Question: To create a new 'dev' stream from an existing stream, I first created a snapshot of the existing stream and from this snapshot I created a new 'prod' stream.
(similar to a ClearCase UCM rebase of a baseline from a parent Stream to a child Stream)
All of the new stream components are the same as previous. So ''dev-stream'' & ''prod-stream'' have the same components (the components have the same name and point to same baseline).
Should a copy of the components not instead have been created with the new baseline ?
Here is a snapshot of how my component appears in RTC for both ''dev-stream'' & ''prod-stream'' :

The baseline should not contain the word "'prod'" as this is a 'dev' stream.
The problem is circled in red in screenshot: How or why has the word ''prod'' appeared in the component name ? Can ''prod'' be removed from the name ?
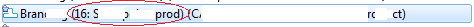
Answer: The component must be the same when you add a snapshot to a new stream : same name and same baseline name. (very similar to a ClearCase UCM rebase, where you would find the same baseline name used as a baseline for the sub-stream).
The idea behind a stream is to list what you need in order to work : this is called a configuration, as in "scm" (which can stand for "source management", not just "source management").
The fact that your new stream starts working with a baseline named with "'prod'" in it has no bearing on the kind of development you are about to do in said new stream.
It is just a "starting point" (like "foundation baselines" in ClearCase are). Again, no copy or rename involved here.
In your <URL>. Those baselines keep their name, and if you snapshot them and reuse that snapshot in a new stream, you will get the exact same baseline name.
But the name of the first baseline you are using as a starting point doesn't matter, as long as its content allows you to start a separate development effort, isolated in its own stream.
Any baseline you will create and deliver on said new stream will be displayed on it, and you won't see anymore that first baseline name.